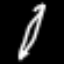
Label: pencil